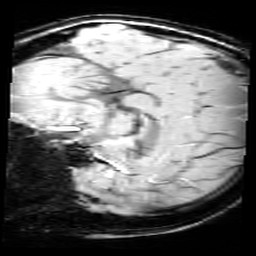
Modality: SWI
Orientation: sagittal
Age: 13
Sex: male
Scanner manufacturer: siemens
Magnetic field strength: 3 T
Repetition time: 0.027 s
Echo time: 0.02 s